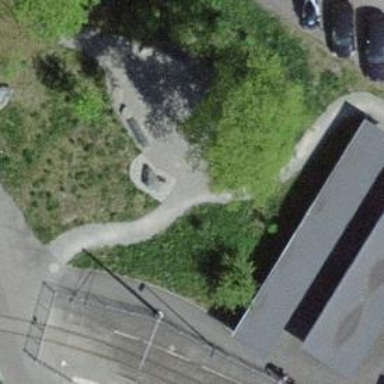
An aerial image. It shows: Bench for seating.